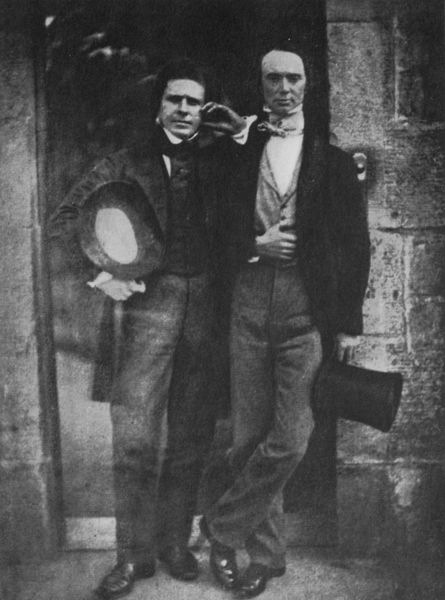
Titel: David Octavius Hill und W. B. Johnstone
Künstler: Robert Adamson
Institution: unbekannt
Schlagwörter: blau, hand, kopf, mann, schatten, wasser, weiß, grün, landschaft, elegant, fenster, frankreich, frau, geste, grau, haar, hut, hüte, licht, mund, männer, raum, schwarz, stirn, stützen, tür, zimmer, blick, gebäude, haus, rot, schal, schloss, tuch, wolke, herren, zylinder, alt, anzug, anzüge, hemd, hose, jacke, jung, wand, arm, augen, blicke, gesicht, kleidung, kragen, mensch, rahmen, stehen, stein, steine, bild, bildnis, herr, hände, kaufmänner, portrait, porträt, türbogen, öl, boden, mantel, pose, reich, adel, paar, england, fliegen, kreis, stock, beine, bein, schrift, bogen, zwei, schuhe, hosen, russland, mauer, farbe, weis, auftritt, rand, lehnen, frack, münder, draussen, krawatte, zwei männer, dichter, ernst, halstuch, maler, um 1900, türrahmen, warten, knie, aufstützen, knöpfe, fliege, gehrock, sakko, weste, tor, foto, fotografie, photographie, doppelbildnis, doppelportrait, doppelporträt, pärchen, eingang, fugen, klingel, burg, beton, schwarz-weiss, künstler, jacken, bürger, schriftsteller, posieren, stehkragen, hallo, tasche, türstock, schuh, photo, portal, quader, schwul, sandstein, student, freund, kaufleute, freundschaft, lackschuhe, london, zylinde, anlehnen, brüder, fotographie, schalter, eine, steinhaus, haustür, zwanziger, bildhauer, photografie, studenten, freunde, flüchtlinge, nadar, leger, was, zusammen, schlitze, klingelknopf, auchimmer, bist, dhh, dreißiger, fabre, halstücher, hfh, hos, host, jackets, jahrzehnt, kommilitonen, mauerfugen, mauger, posenierend, schwarzweisß, she nis, stresemann, torfliege, was solldaerscheisj, grossbritannien, kollegen, aristokraten, 19. jahrhundert, brit, #schuhe, fito, türklingel